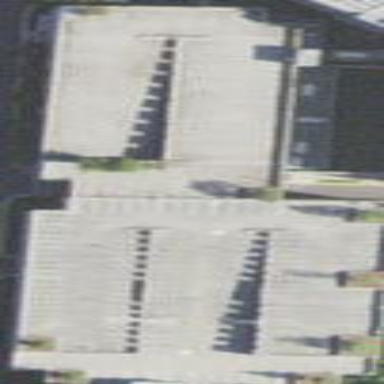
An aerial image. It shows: Multi-storey parking building.